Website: apple
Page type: billing-address
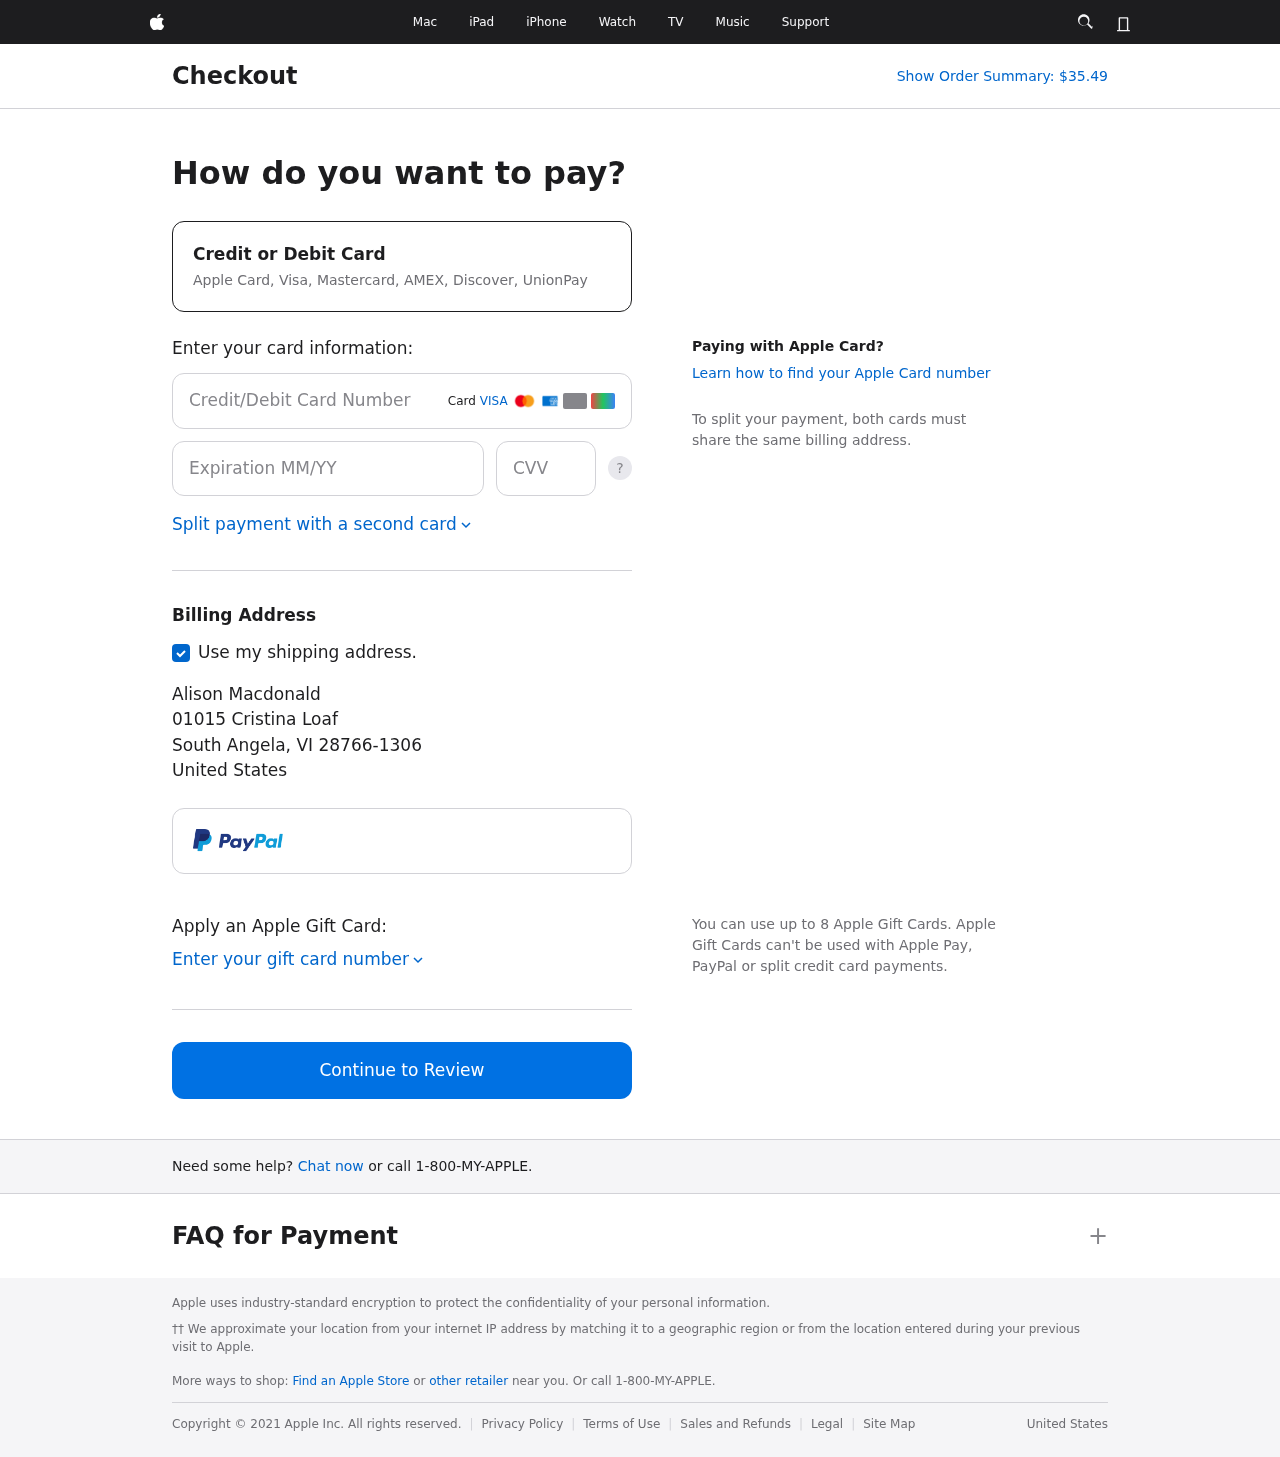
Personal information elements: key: PII_CARD_CVV
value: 0369
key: PII_CARD_EXPIRY
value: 05/27
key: PII_CARD_NUMBER
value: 3745 7041 7600 699
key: PII_CITY
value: South Angela
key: PII_COUNTRY
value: United States
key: PII_FULLNAME
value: Alison Macdonald
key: PII_POSTCODE_FULL
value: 28766-1306
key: PII_STATE_ABBR
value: VI
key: PII_STREET
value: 01015 Cristina Loaf
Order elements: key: ORDER_TOTAL
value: Show Order Summary: $35.49